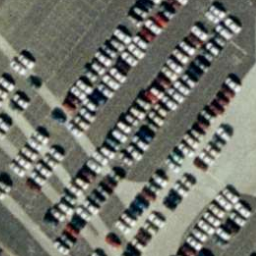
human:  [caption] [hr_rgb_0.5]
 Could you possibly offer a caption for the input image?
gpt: Many cars densely arranged with some empty parking spaces in the parking lot .

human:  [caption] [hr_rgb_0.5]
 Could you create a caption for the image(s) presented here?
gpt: Lots of cars parked in lines in the parking lot .

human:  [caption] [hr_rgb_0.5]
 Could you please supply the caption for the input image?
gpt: It is a parking lot with many cars densely arranged and some parking spots are free .

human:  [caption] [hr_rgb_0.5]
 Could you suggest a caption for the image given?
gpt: Lots of cars parked neatly in the parking lot .

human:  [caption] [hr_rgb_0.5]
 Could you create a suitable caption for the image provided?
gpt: Many cars densely arranged with some free parking spots in the parking lot .